Field crop: maize
Growth stage: 2
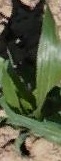
Species: maize